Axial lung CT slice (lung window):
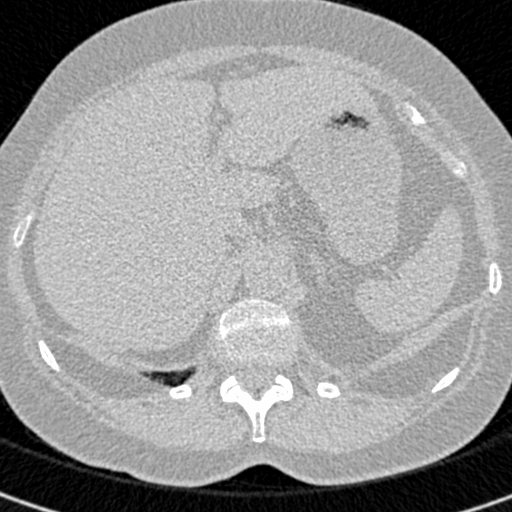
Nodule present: no